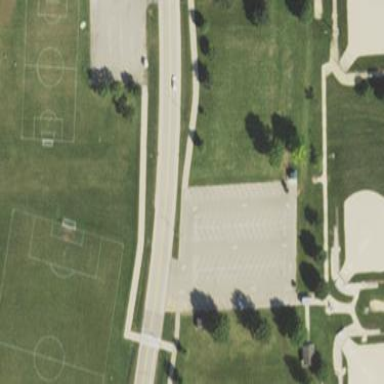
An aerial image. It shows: Parking area.